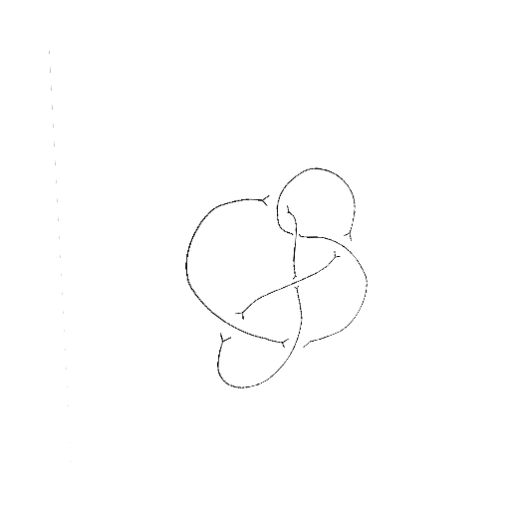
Crossing number: 6